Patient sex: F
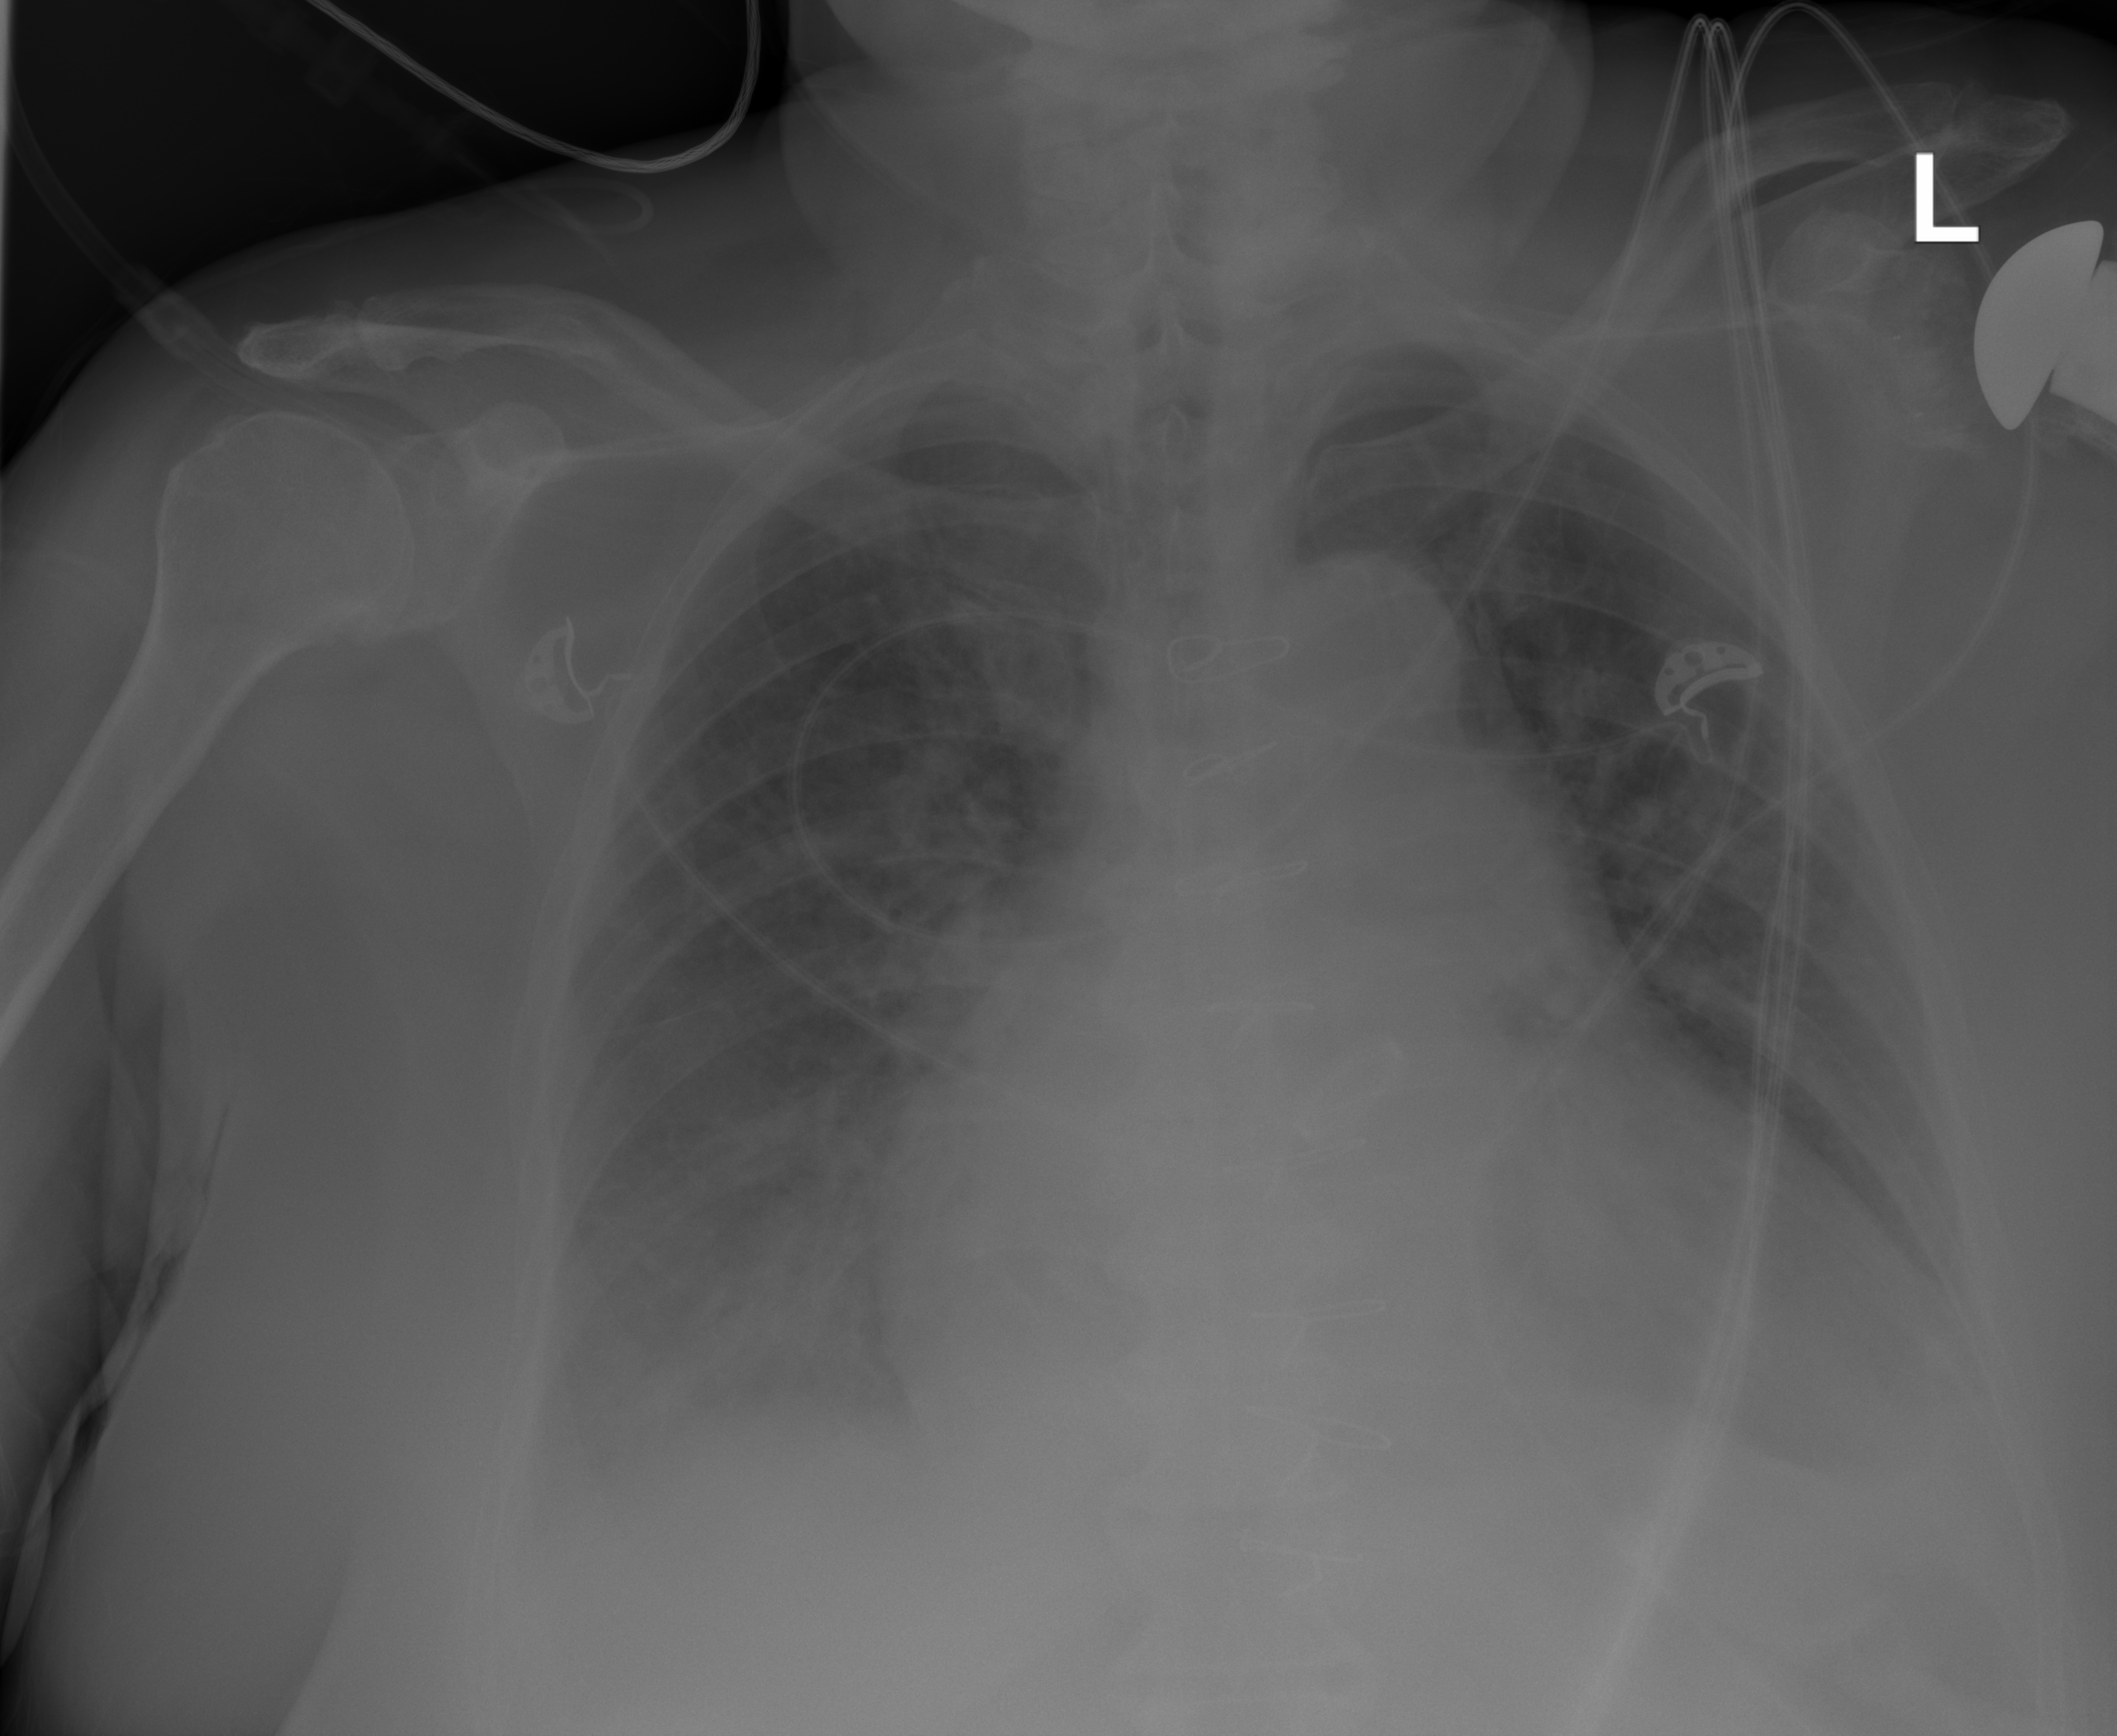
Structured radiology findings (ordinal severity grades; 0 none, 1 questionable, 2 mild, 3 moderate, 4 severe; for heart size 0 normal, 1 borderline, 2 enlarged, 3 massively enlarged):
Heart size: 3
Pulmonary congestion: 0
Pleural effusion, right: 2
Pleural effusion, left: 1
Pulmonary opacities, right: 0
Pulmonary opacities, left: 0
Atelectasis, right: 2
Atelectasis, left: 0